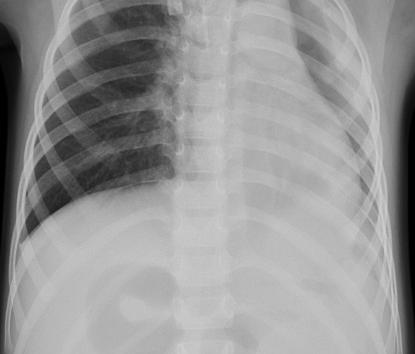
Diagnosis: PNEUMONIA